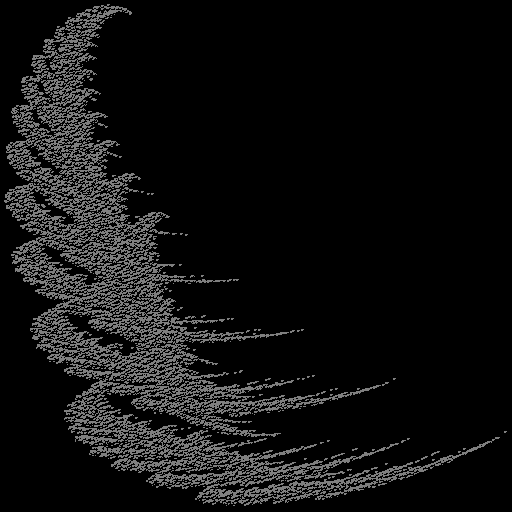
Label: snowdrift